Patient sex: M
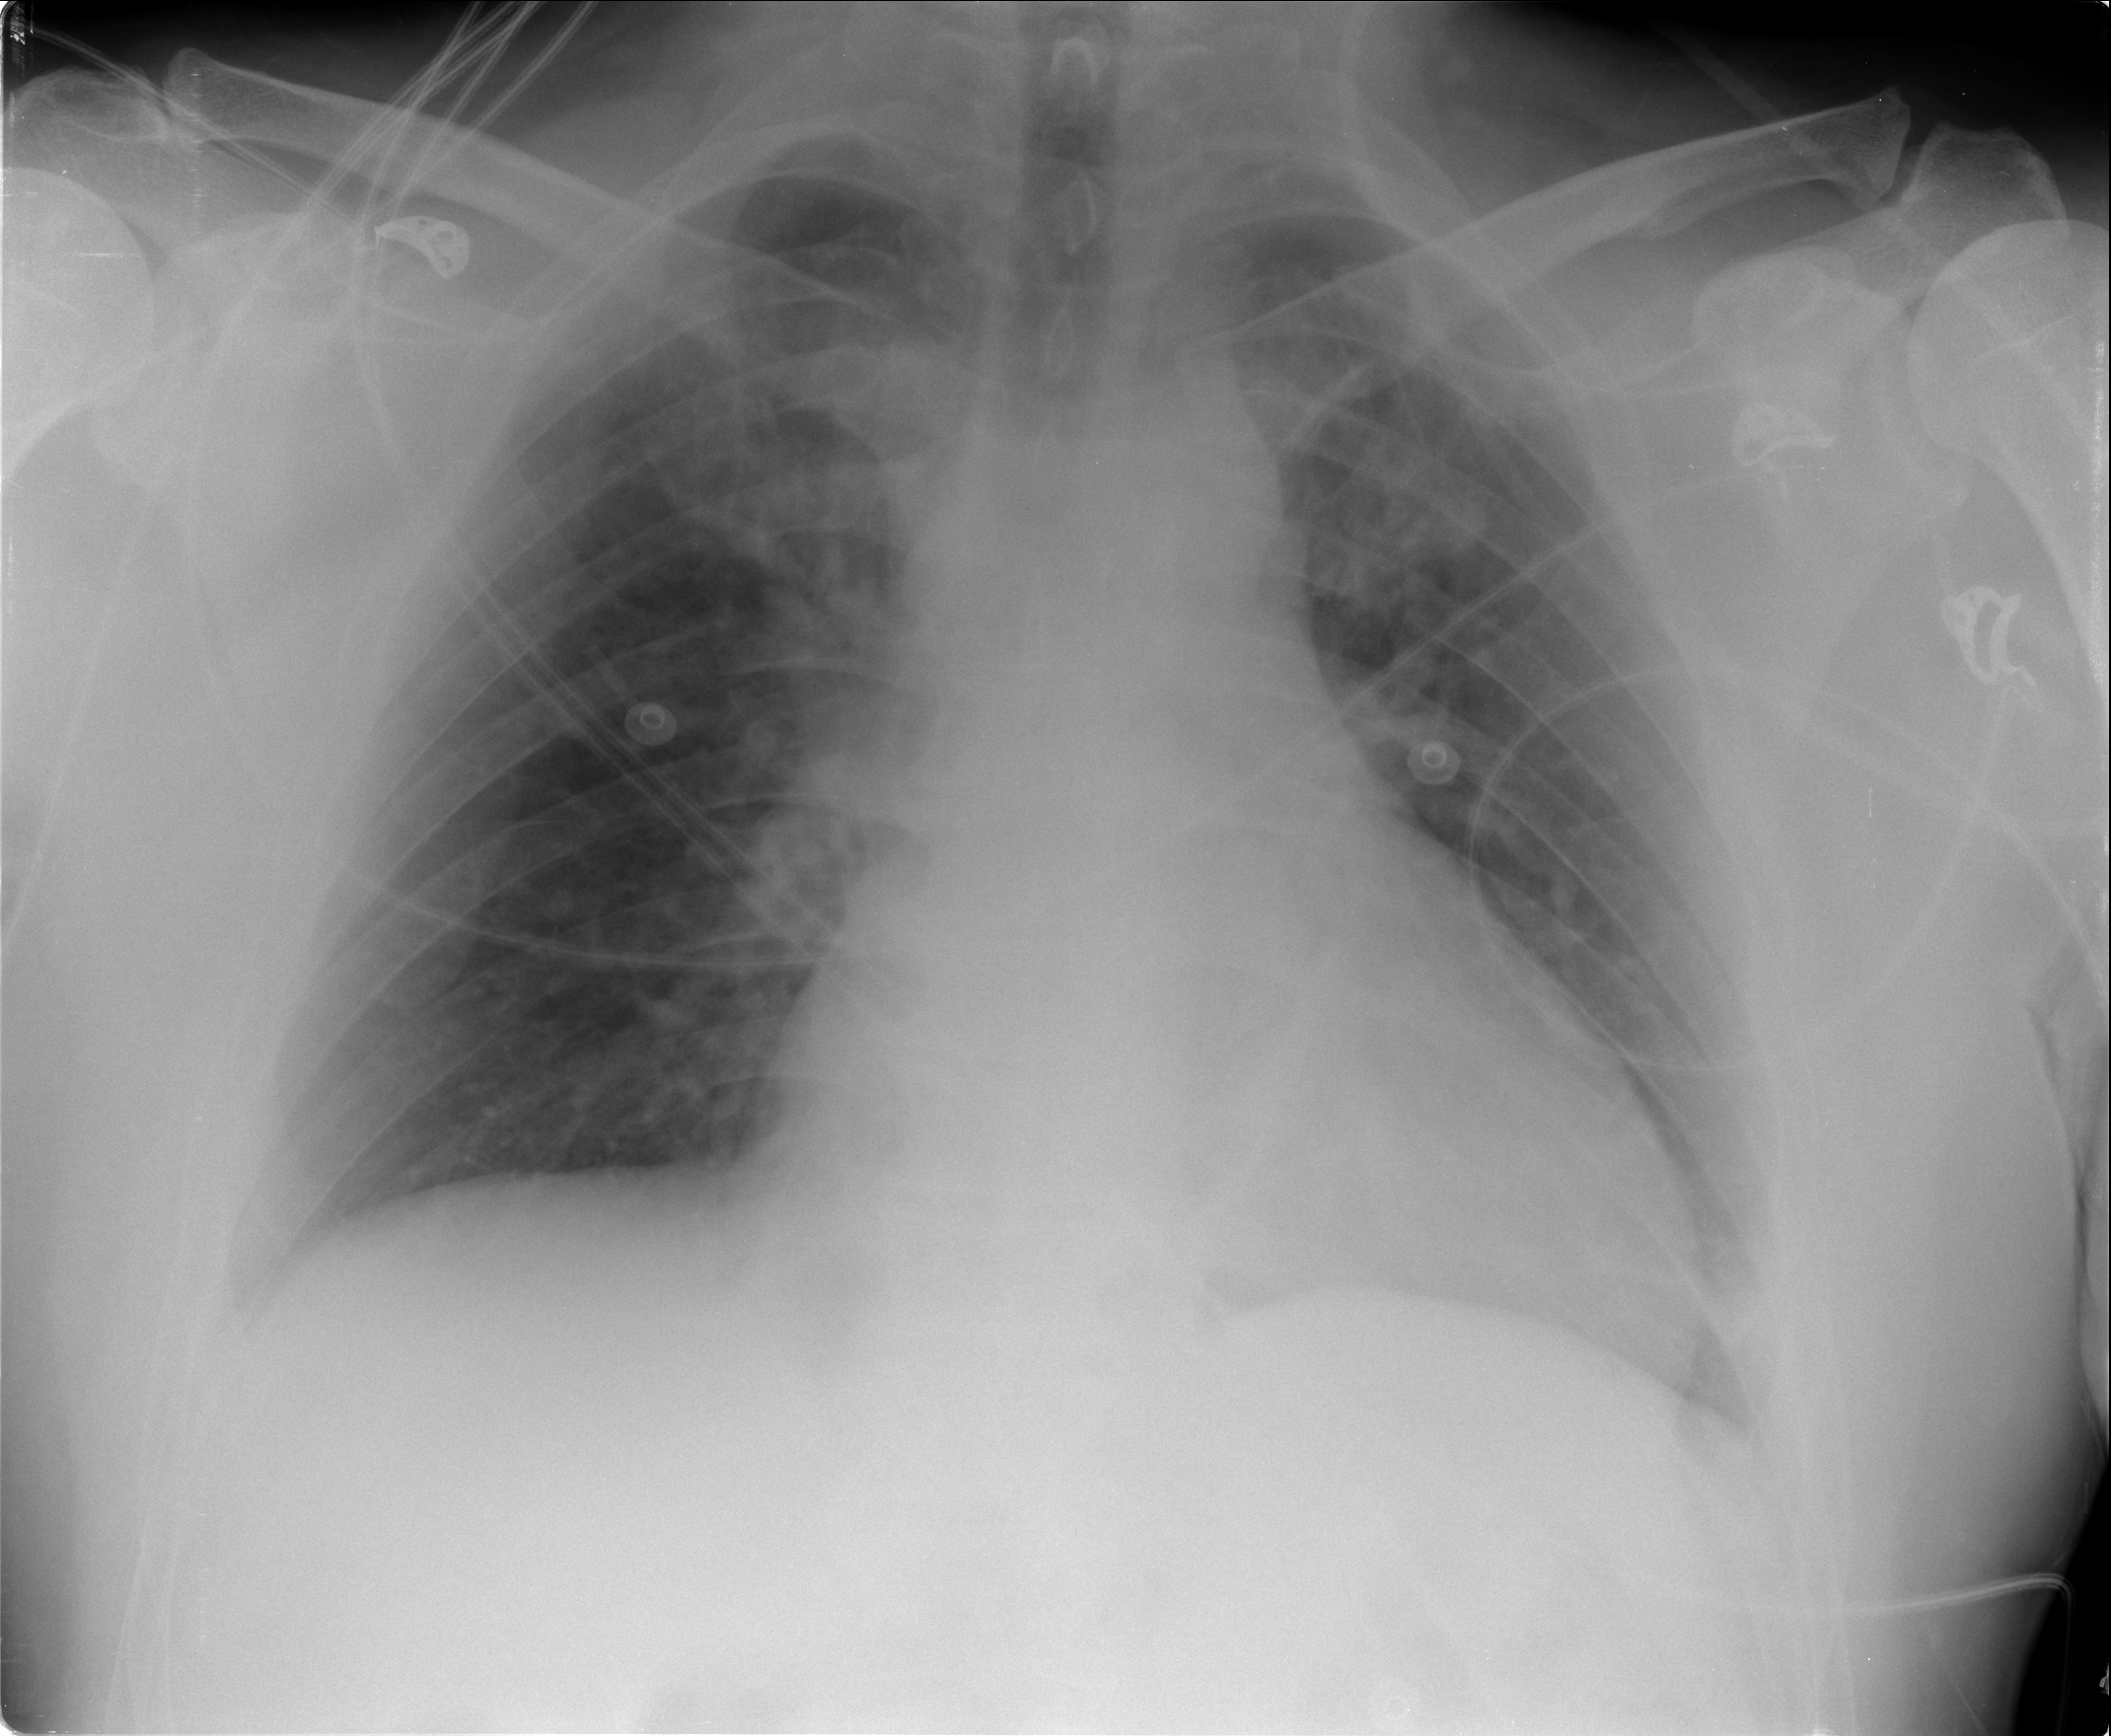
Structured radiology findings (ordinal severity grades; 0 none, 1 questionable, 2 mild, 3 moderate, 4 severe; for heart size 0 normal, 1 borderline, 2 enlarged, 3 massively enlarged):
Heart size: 1
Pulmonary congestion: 1
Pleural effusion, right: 0
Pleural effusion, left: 0
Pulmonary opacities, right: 0
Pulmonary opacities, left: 0
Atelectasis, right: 0
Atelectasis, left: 0